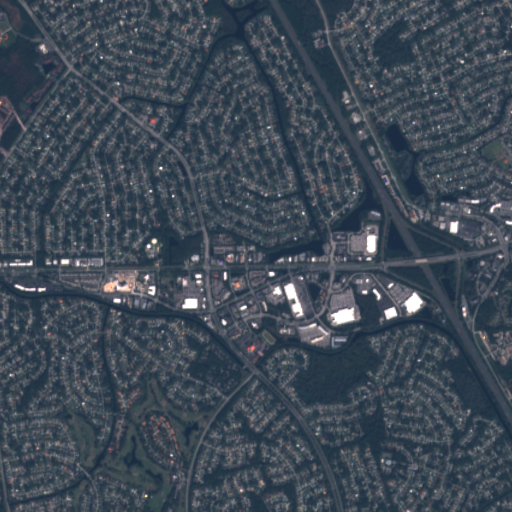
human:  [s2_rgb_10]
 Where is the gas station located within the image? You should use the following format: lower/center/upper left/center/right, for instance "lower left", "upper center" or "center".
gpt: The gas station is located in the center right of the image.
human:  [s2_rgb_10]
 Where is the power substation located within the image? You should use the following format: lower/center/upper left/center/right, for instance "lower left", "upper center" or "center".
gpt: The power substation is located in the upper right of the image.
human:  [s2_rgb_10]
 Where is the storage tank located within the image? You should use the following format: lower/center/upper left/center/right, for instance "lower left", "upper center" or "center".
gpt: The storage tank is located in the center left of the image.
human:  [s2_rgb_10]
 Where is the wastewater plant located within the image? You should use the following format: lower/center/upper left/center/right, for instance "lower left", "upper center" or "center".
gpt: The wastewater plant is located in the center left of the image.
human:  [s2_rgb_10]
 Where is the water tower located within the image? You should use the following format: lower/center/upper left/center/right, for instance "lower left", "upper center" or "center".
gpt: The water tower is located in the center right of the image.
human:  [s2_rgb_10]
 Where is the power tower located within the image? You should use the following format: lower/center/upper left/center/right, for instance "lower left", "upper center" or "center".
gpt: There is no power tower in the image.